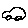
Label: car